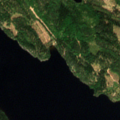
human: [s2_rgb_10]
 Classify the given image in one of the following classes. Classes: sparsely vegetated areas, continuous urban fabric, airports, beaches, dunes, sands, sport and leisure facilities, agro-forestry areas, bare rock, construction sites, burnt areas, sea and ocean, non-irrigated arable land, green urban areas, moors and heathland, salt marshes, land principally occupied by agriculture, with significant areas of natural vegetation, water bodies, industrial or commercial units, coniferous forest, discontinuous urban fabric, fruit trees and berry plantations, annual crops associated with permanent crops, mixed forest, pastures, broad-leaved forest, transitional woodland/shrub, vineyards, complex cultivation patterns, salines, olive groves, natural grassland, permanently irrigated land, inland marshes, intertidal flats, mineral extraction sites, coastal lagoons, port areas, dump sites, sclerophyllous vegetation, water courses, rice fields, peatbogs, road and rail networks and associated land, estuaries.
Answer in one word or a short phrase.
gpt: coniferous forest, mixed forest, transitional woodland/shrub, water bodies